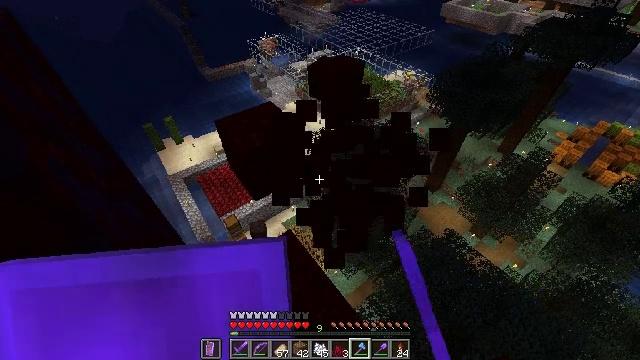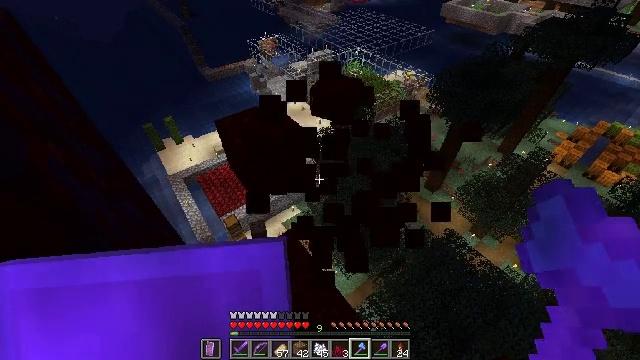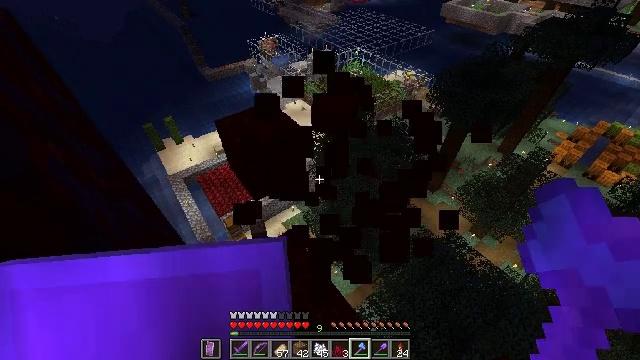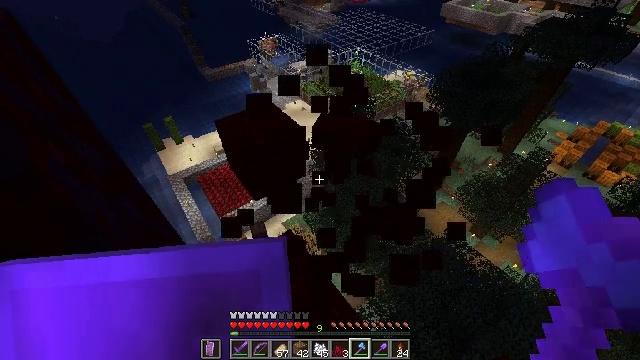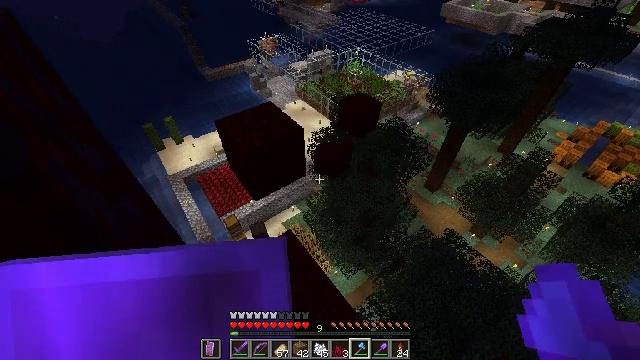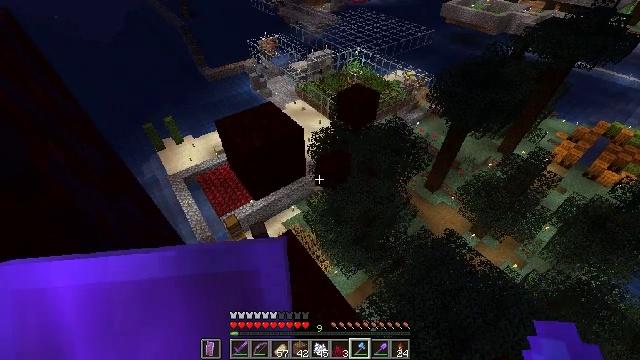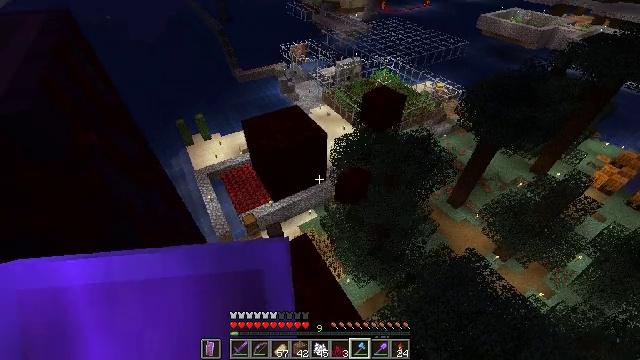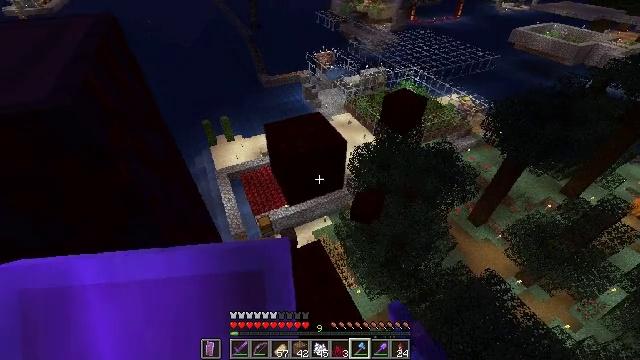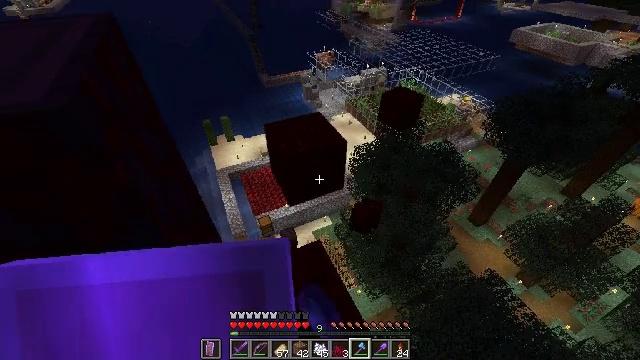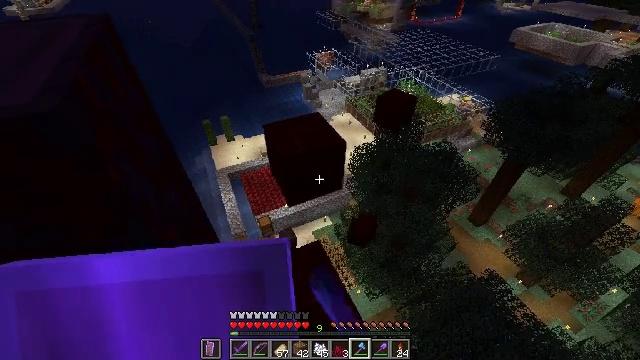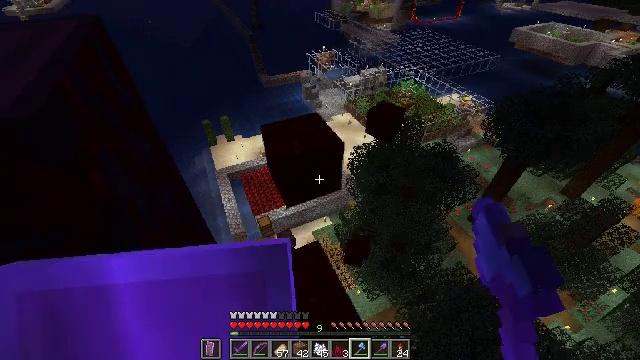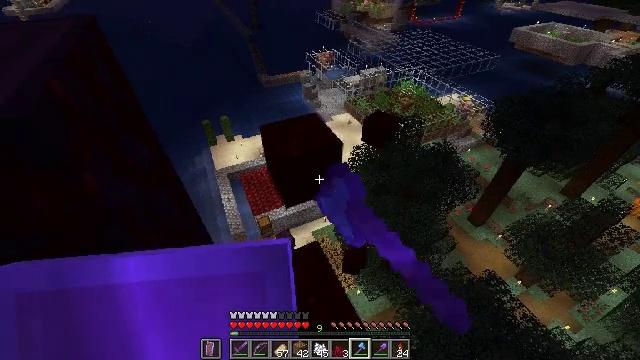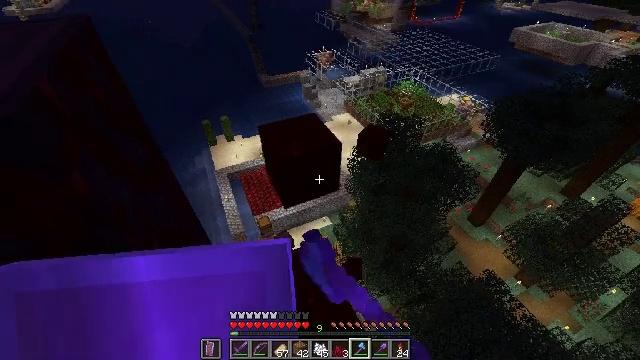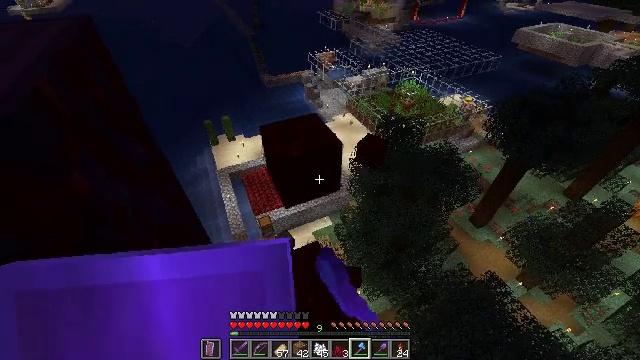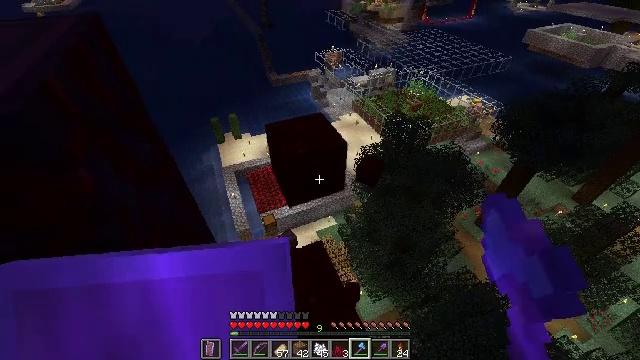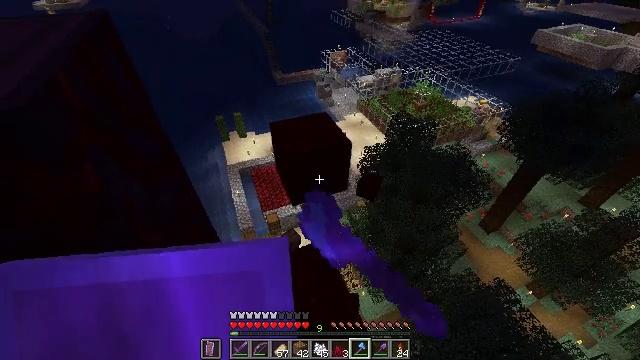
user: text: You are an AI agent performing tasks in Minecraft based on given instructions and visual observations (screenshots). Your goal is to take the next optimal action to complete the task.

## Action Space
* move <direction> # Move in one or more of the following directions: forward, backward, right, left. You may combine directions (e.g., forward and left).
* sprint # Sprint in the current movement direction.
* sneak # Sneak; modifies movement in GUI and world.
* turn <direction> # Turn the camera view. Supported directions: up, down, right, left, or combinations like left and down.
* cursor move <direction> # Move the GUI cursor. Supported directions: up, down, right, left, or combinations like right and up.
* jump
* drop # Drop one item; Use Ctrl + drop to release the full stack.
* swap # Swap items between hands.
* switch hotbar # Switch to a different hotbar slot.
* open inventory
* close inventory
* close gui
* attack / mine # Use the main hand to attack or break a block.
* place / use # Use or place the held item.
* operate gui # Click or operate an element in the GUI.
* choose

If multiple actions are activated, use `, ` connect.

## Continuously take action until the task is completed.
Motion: motion action
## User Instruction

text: Attack the nether wart block to break it.
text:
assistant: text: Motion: sneak, attack / mine
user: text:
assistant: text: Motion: sneak, attack / mine
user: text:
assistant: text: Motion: sneak, attack / mine
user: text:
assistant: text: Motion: sneak, attack / mine
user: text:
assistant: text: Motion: sneak, attack / mine
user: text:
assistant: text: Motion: sneak, turn left and up, attack / mine
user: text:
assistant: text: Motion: move forward, sneak, turn left and up, attack / mine
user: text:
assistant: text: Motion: move forward, sneak, attack / mine
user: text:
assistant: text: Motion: move forward, sneak, attack / mine
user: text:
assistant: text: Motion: move forward, sneak, attack / mine
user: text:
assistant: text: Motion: move forward, sneak, attack / mine
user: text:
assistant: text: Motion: sneak, attack / mine
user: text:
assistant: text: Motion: sneak, attack / mine
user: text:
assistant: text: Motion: sneak, turn left, attack / mine
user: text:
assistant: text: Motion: sneak, turn left, attack / mine
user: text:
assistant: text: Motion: sneak, attack / mine
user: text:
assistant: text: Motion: sneak, attack / mine
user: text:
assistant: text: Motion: sneak, attack / mine
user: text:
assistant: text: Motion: sneak, attack / mine
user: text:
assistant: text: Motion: sneak, attack / mine
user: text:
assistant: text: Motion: sneak, attack / mine
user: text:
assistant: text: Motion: sneak, attack / mine
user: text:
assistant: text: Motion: sneak, attack / mine
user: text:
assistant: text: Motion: sneak, attack / mine
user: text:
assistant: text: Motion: sneak, attack / mine
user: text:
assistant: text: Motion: sneak, attack / mine
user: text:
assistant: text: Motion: sneak, attack / mine
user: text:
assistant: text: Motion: sneak, attack / mine
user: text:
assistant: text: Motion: sneak, attack / mine
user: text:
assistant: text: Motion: sneak, attack / mine